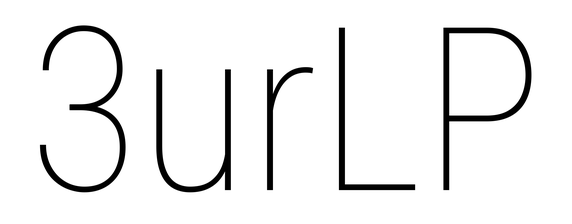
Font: Roboto_Condensed_Thin